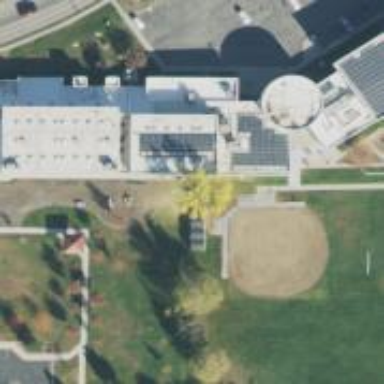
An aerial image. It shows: Fitness center building.